Question: This error is taking toll of my training schedule.

Everytime I create any C++ application in my VS2010, It runs fine on my machine but if I run it on different machine, It starts with this error.
Error goes if I copy msvcp100.dll in System Folder then it shouts for some other DLL. It requires some 5-6 different DLLs.
Most irritating part is even if I write a simple Console based Addition program, It gives this error.
(I should not but)I would have agree if I design some fancy forms and all... But for simple Addition program????
Am I missing out somethings in Settings? or VS2010 to blame??
Somewhat related question: <URL> But this problem seems different
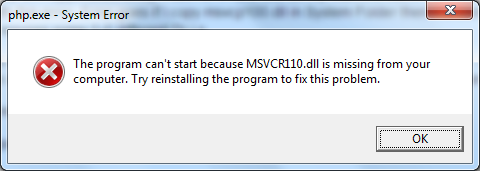
Answer: By default, MSVC projects are set to link against the dynamic run time library which generates a dependency on the visual C++ run time redistributable. As you have already found out, this dependency is not guaranteed so your install utility has to install the visual c++ run time first.
You can avoid this by changing your project settings. Load the project properties and go to: "Configuration Properties"/"C/C++"/"Code Generation"
- -
You have to be careful while doing this that all the other libraries that your application links are also compiled against the static run time.